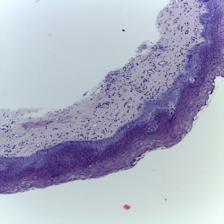
Diagnosis: Normal